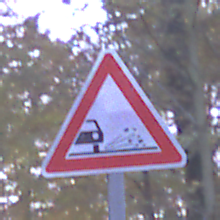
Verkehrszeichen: SplittSchotter
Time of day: Night
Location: Outdoor (Suburban)
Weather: PartlyCloudy
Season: NotSpecified
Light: Artificial